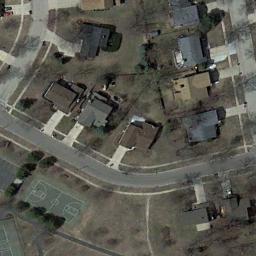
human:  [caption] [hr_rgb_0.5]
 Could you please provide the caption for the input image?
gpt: The basketball court,With some trees nearby,Is one street away from the residential area .

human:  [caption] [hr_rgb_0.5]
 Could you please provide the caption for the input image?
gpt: The house next to the road has a basketball court on the roof .

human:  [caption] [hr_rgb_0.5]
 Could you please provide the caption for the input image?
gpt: A basketball court next to a road and some houses on the other side of the road .

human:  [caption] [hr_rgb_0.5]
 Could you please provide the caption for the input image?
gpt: A basketball court and many houses are on both side of a road .

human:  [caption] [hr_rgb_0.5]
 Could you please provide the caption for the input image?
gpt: Many buildings are next to the basketball court .